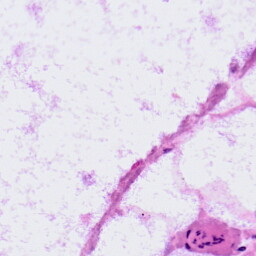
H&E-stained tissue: LymphNode